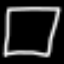
Label: square